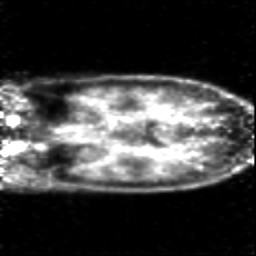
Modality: PET
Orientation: coronal
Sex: female
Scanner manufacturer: siemens